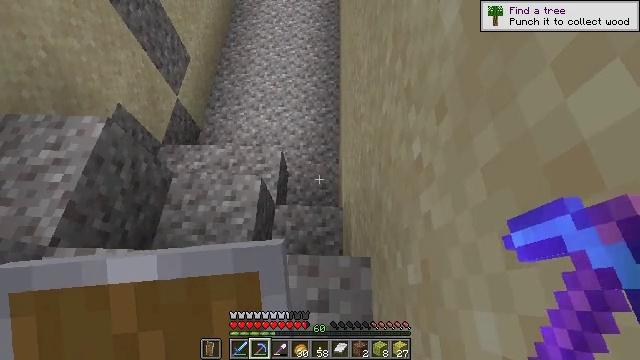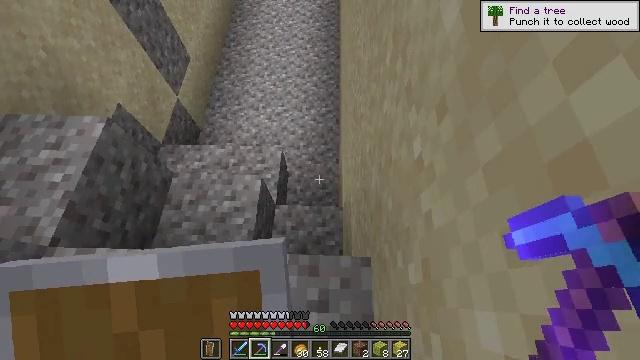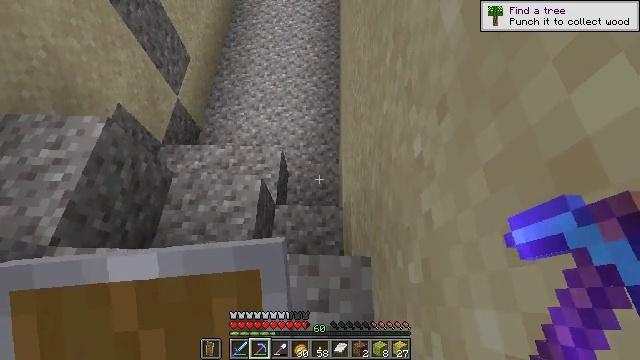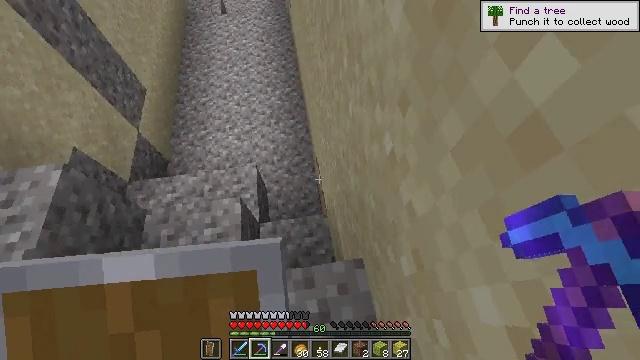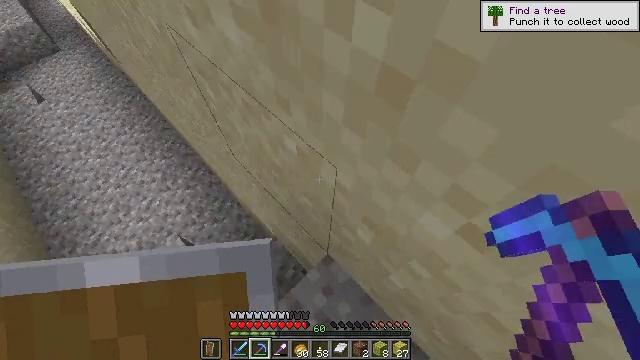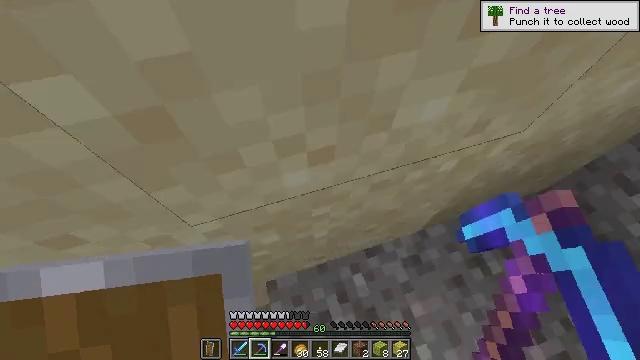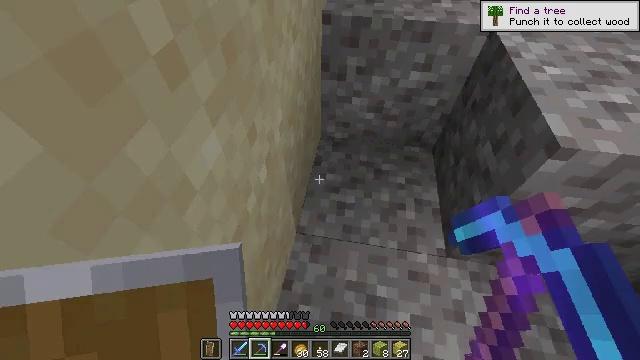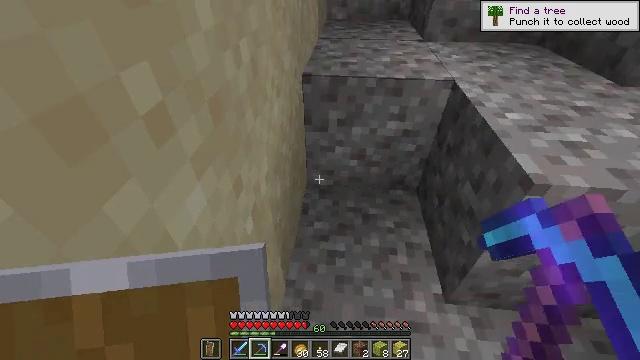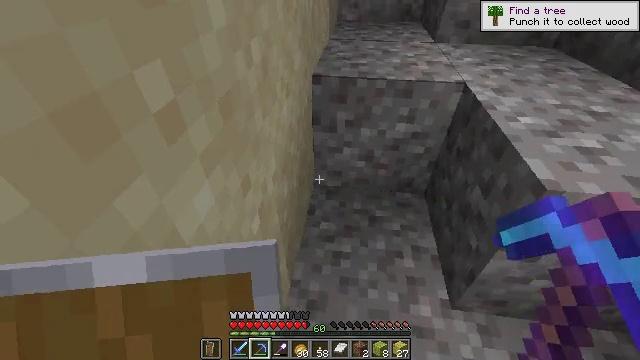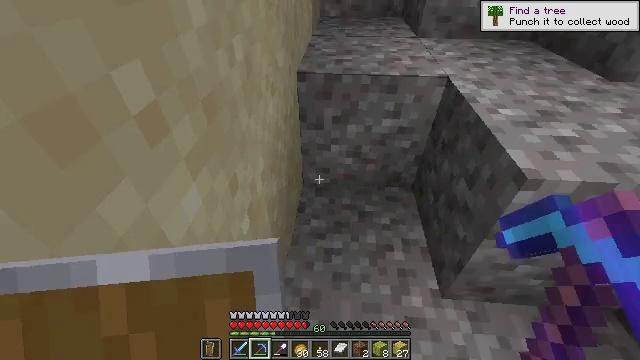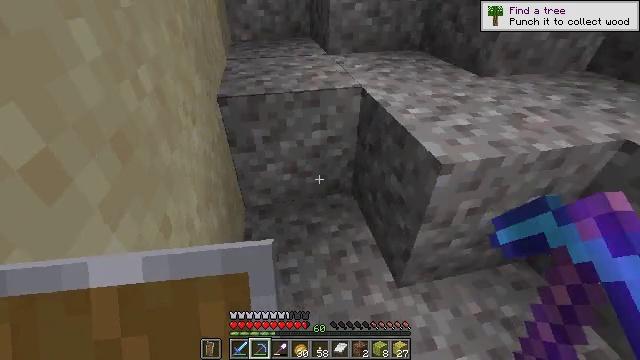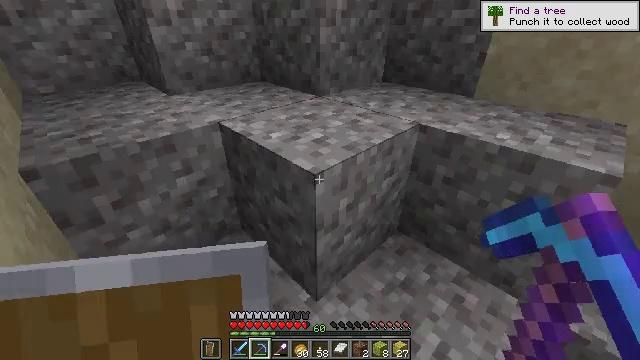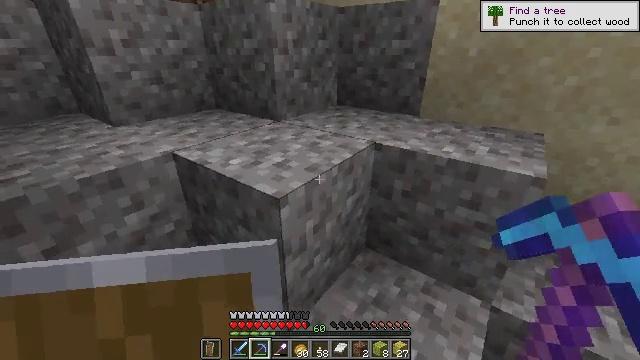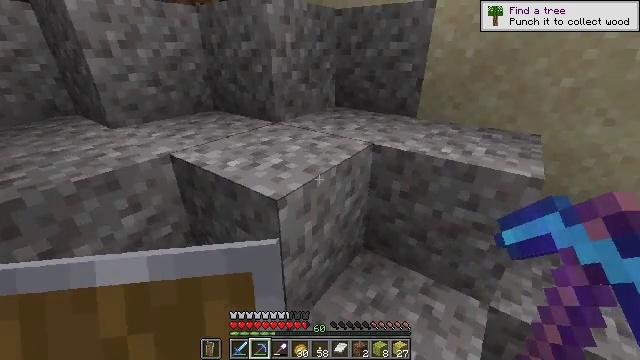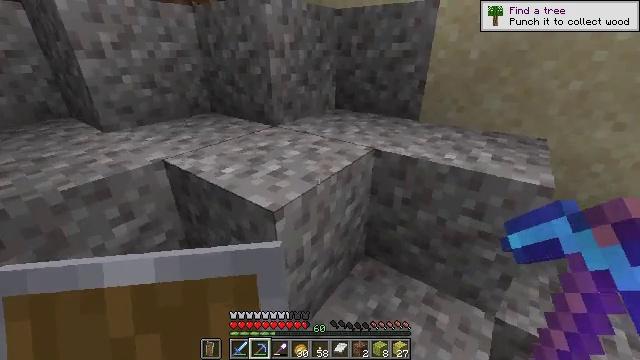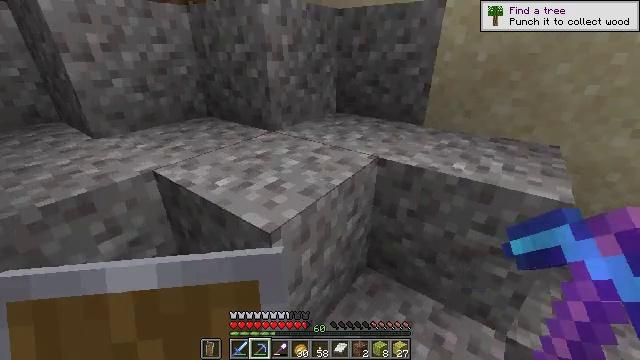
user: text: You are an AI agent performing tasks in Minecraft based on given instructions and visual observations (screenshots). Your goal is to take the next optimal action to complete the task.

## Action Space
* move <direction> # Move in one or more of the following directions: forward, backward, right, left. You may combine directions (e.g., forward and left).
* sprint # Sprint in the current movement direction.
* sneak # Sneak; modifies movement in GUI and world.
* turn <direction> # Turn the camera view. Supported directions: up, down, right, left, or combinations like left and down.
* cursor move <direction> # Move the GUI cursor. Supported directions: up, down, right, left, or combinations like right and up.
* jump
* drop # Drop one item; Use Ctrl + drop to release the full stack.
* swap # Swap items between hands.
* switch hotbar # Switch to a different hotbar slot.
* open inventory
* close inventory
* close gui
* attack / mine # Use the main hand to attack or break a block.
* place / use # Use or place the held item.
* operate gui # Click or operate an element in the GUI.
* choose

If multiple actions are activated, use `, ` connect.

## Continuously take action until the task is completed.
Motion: motion action
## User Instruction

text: Destroy the wet sponge to pick it up.
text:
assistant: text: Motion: no_op
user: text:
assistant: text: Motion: no_op
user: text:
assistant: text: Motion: turn right and up
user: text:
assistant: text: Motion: turn right and up
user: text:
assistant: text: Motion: turn right
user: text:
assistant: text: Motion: turn right and up
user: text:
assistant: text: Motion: turn right and up
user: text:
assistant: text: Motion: turn left
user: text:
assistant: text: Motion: turn right
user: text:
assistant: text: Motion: turn right and up
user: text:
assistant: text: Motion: turn right and up
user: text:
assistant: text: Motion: turn right and up
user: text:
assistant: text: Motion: no_op
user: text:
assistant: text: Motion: move forward
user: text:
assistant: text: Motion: move forward
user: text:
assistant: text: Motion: move forward, jump
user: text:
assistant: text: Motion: move forward, turn left, jump
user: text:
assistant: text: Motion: move forward, jump
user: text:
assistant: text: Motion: move forward
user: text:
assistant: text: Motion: move forward
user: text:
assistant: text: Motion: move forward, turn left
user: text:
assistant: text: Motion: move forward, turn left and up
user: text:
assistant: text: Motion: move forward, turn left and up
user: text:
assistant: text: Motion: move forward, turn left and up
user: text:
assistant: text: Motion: move forward, turn left, jump
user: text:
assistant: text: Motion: move forward and move right, turn left, jump
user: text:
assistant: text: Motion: move forward and move right, turn left and up, jump
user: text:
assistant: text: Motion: move forward and move right, turn left and up, jump
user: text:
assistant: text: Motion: move forward and move right, turn left and up, jump
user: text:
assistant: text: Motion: move forward and move right, turn left